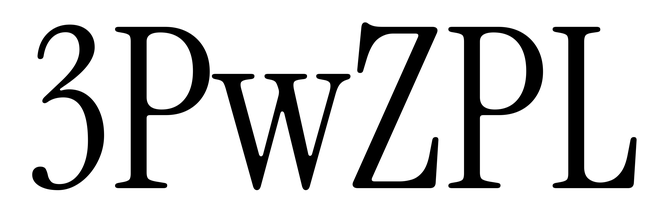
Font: InstrumentSerif-Regular